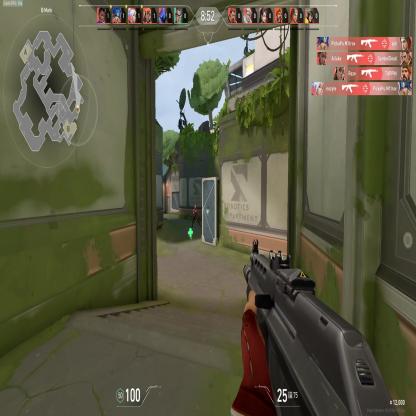
Label: enemy